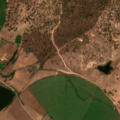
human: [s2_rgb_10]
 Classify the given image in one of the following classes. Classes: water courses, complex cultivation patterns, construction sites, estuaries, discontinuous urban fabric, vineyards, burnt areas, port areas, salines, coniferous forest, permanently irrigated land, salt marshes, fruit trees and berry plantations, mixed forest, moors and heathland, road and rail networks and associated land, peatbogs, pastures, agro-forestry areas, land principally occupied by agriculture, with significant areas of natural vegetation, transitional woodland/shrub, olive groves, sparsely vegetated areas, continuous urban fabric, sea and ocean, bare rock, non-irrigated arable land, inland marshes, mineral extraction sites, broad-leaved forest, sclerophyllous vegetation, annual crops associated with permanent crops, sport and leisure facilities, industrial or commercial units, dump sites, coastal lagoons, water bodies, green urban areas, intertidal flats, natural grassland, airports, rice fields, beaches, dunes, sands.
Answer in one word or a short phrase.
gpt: non-irrigated arable land, permanently irrigated land, agro-forestry areas